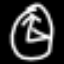
Label: clock